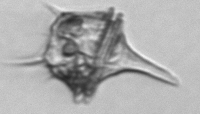
Label: Amylax